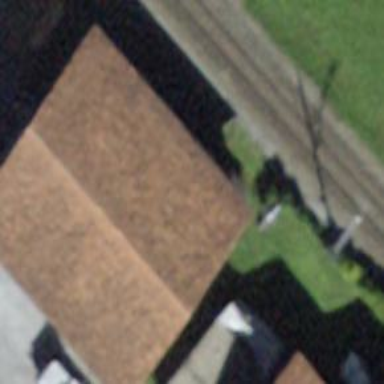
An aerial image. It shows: Simple and straightforward house.